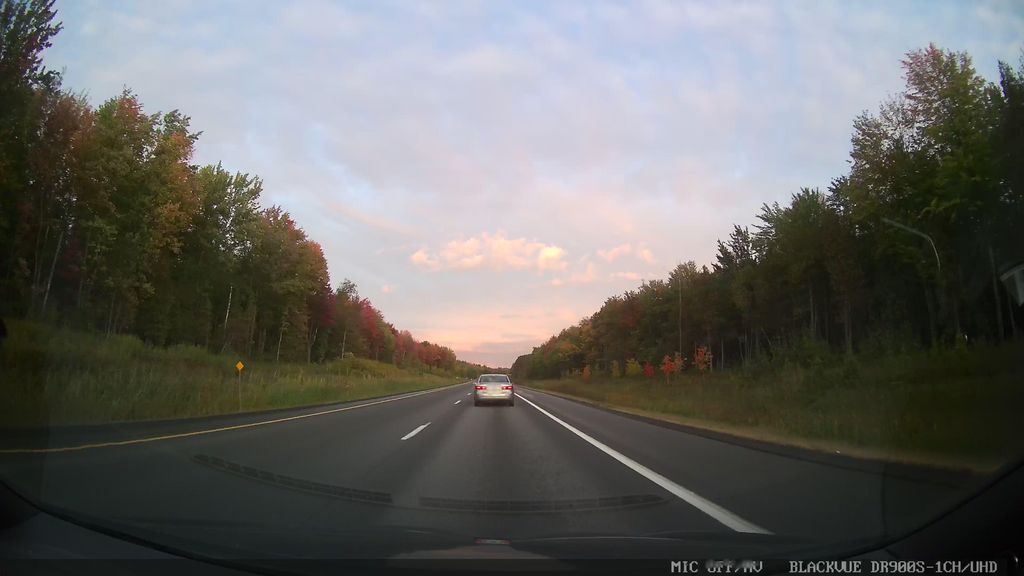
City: ottawa-gatineau